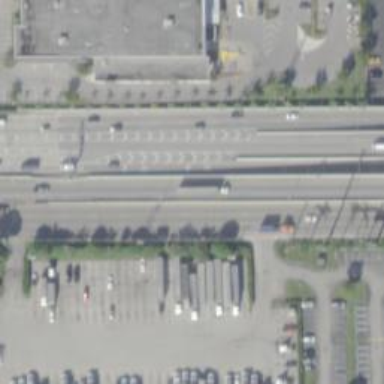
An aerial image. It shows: Secondary link road.